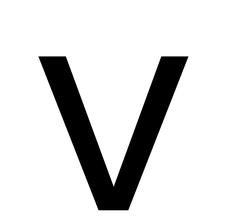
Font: Poppins-Regular